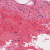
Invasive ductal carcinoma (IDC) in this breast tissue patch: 0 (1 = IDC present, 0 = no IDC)